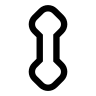
Cursor type: resize_ns
OS/theme: linux-bibata
Variant: white